Question: Dear friends I'm new of vaadin and I would want to use wizard add-on in my vaadin application.
Now my trouble is that I don't have a fix number of steps. I try to explain in a better way, I have the following optionGroup

Then when i choose fixed size I don't have a problem because I can do this
'''
// instantiate the Wizard
Wizard wizard = new Wizard();
// add some steps that implement the WizardStep interface
wizard.addStep(new FirstStep());
wizard.addStep(new SecondStep());
wizard.addStep(new ThirdStep());
wizard.addStep(new FourthStep());
'''
while when i choose the dynamic size, I don't know the exact number of step, but is the user that while running the wizard can add additional step or not.
Is this possible with the wizard add-on?
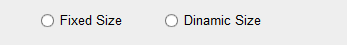
Answer: Yes it is possible to add/remove steps while running the wizard.
'''
wizard.addStep(...)
wizard.removeStep(...)
'''
You can see here in this demo:
<URL>
Source code:
<URL>